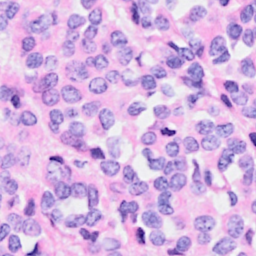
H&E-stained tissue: Breast